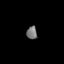
Tissue: skin
Cell type: Epithelial cells
Senescence score: 0.25
Nuclear area (px): 135
Mean DAPI intensity: 116.407